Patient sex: F
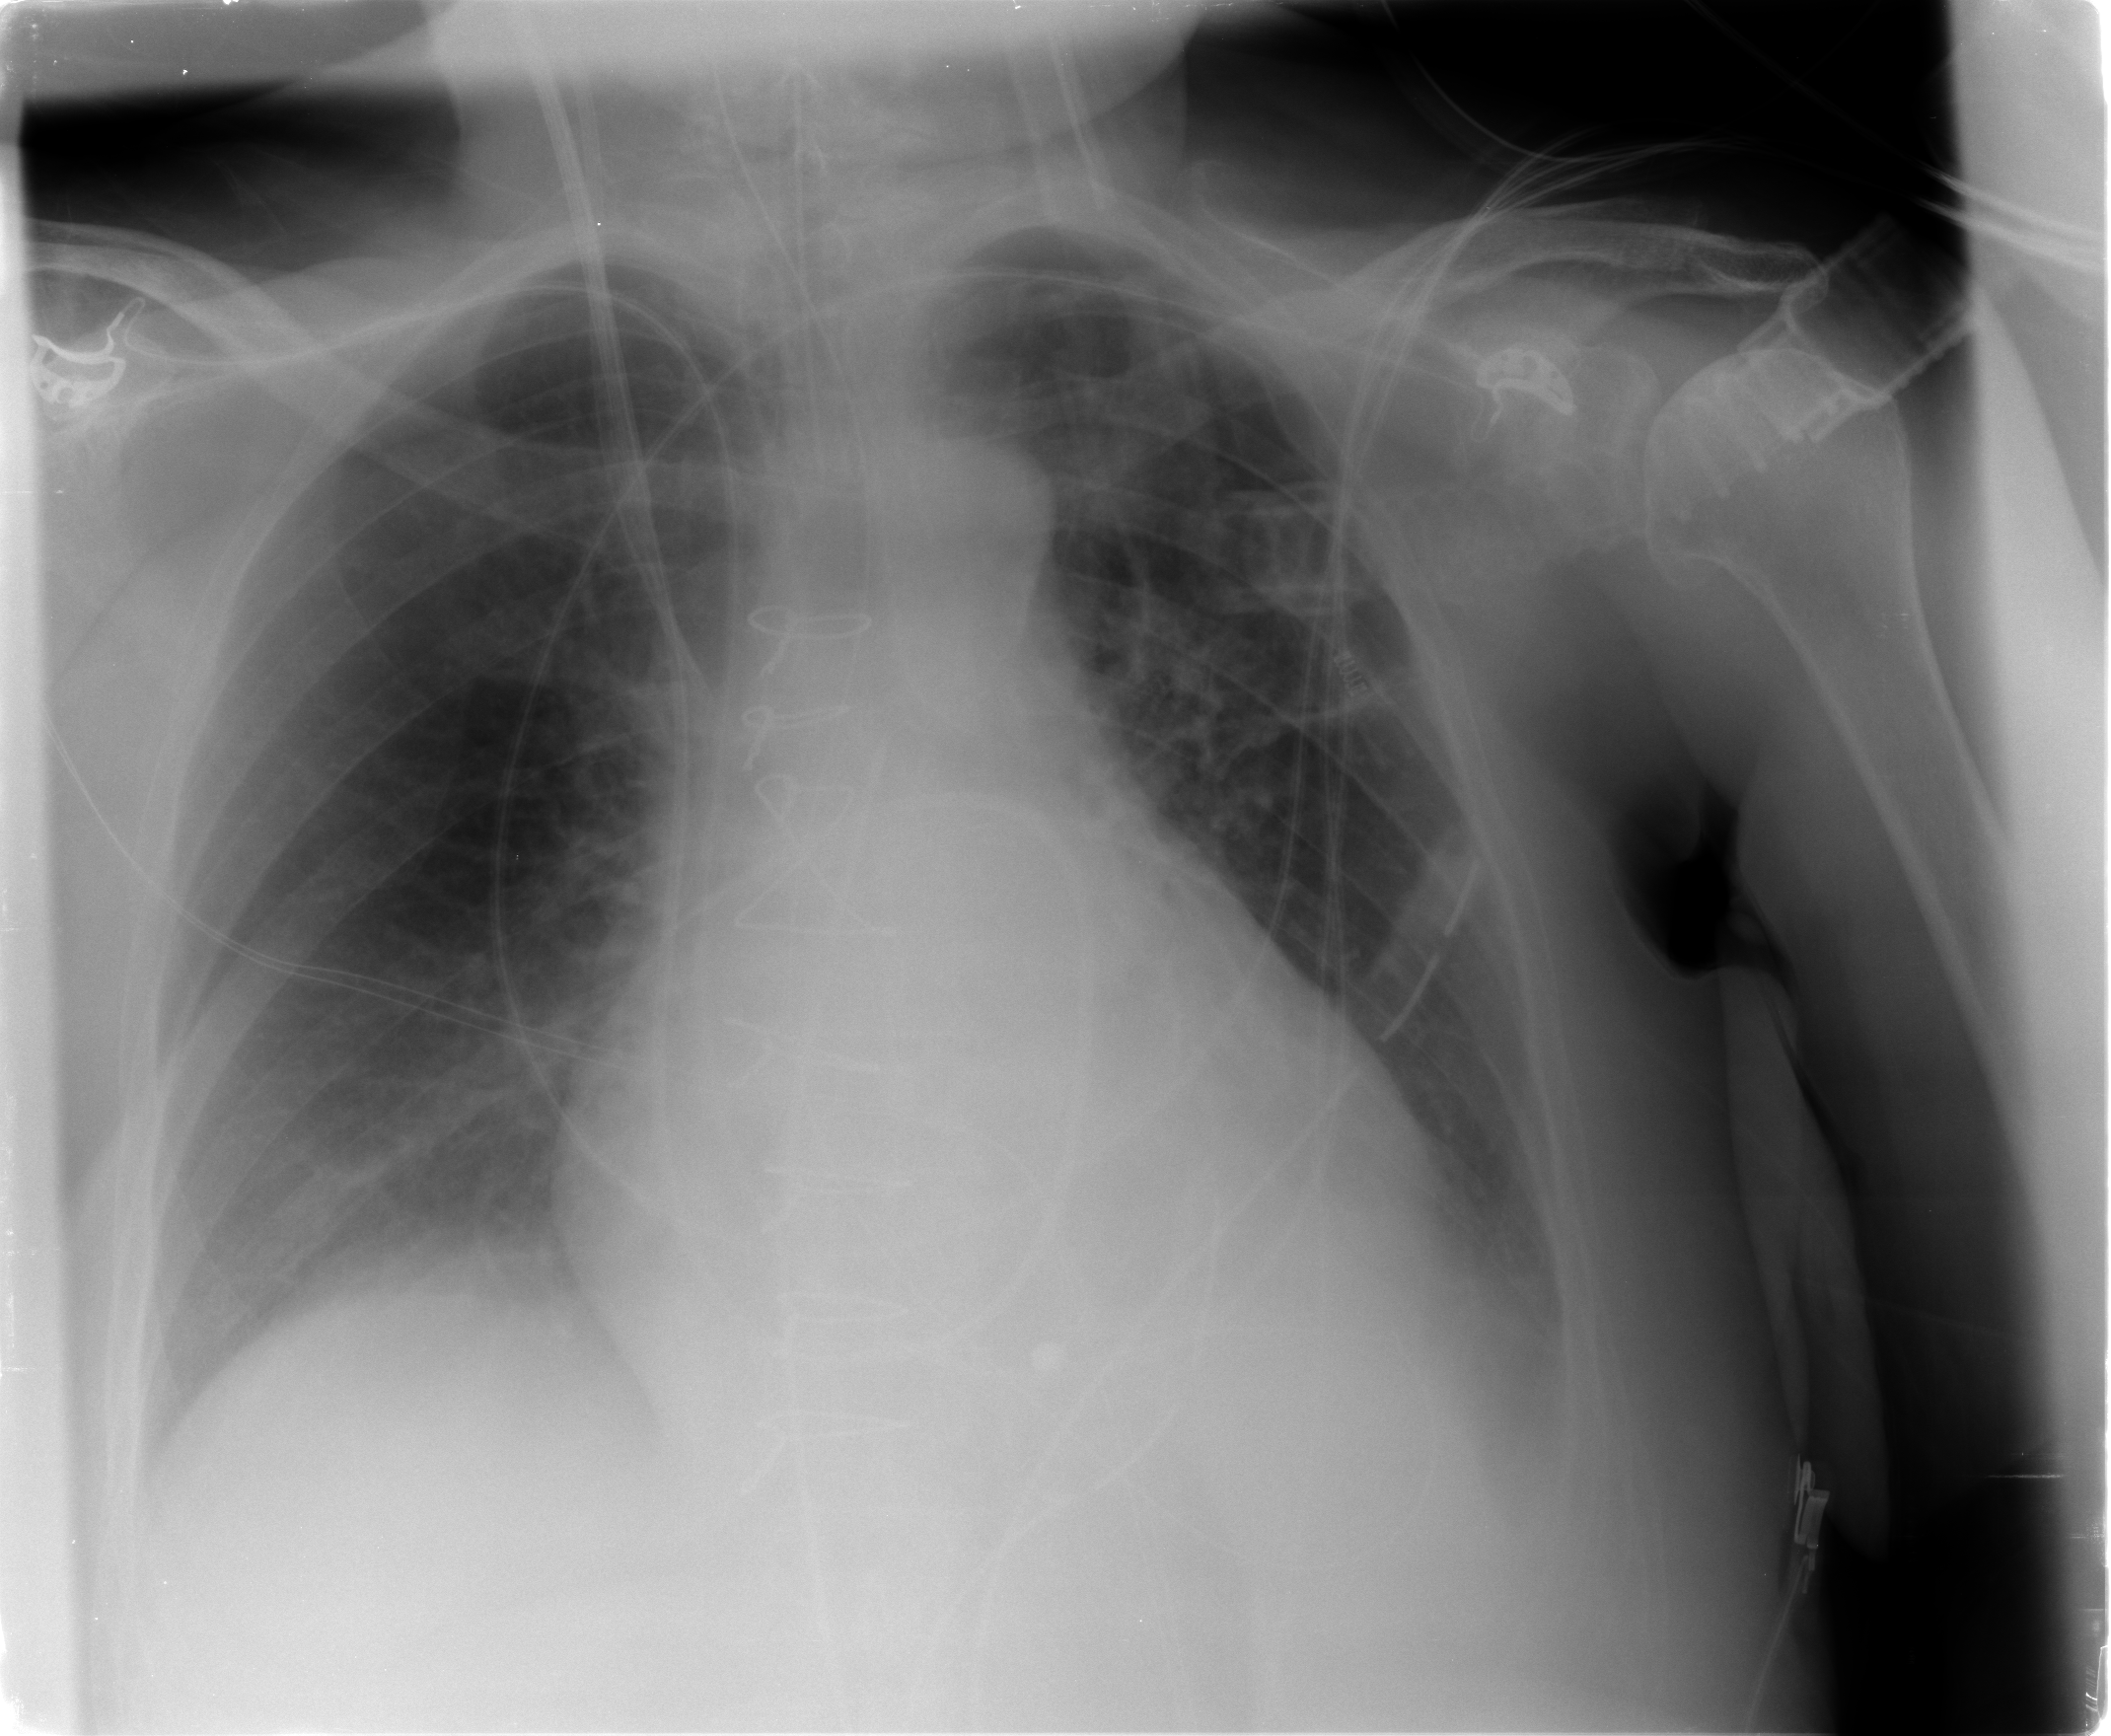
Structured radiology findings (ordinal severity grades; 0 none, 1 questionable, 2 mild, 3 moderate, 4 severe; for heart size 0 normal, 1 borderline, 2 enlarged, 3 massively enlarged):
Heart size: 2
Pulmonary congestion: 2
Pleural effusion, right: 0
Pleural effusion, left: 2
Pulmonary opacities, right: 0
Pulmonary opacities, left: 0
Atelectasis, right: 0
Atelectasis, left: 2